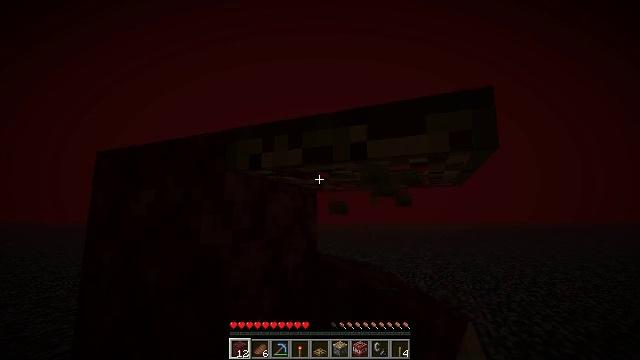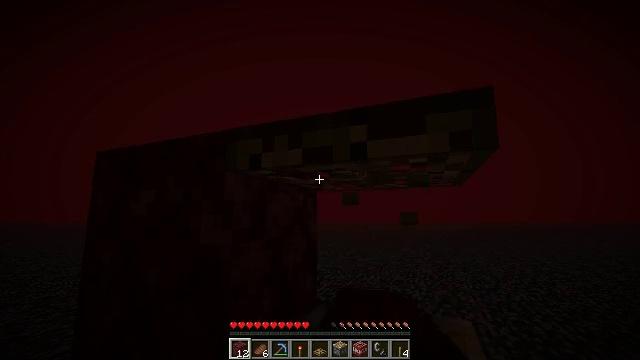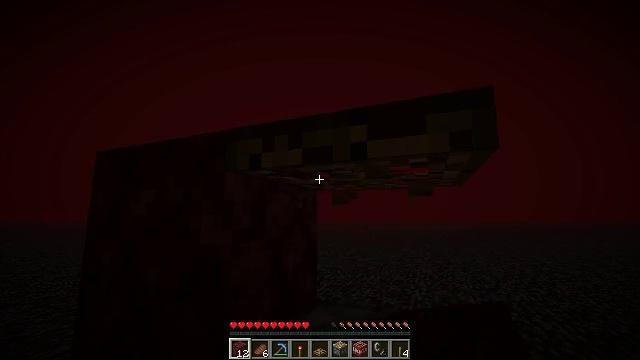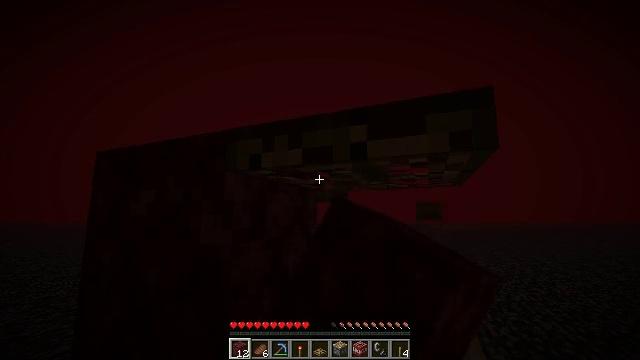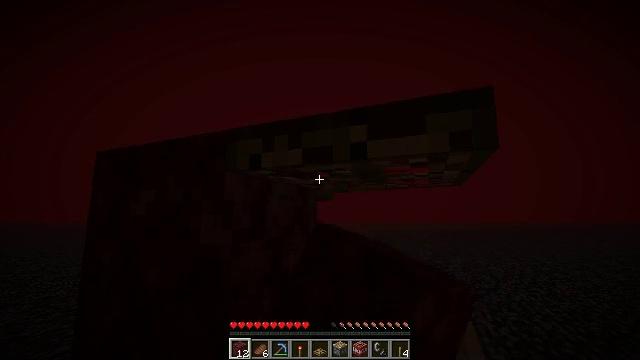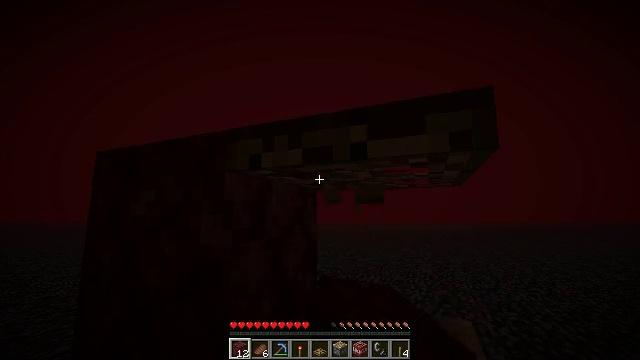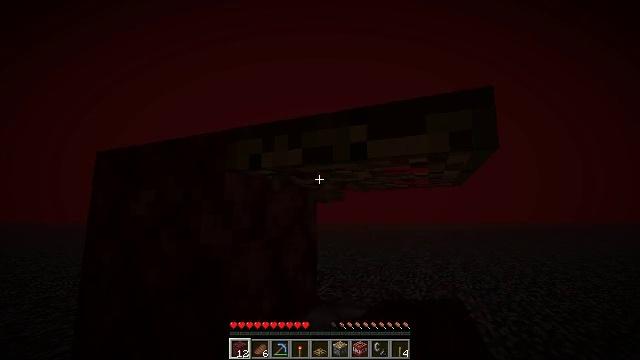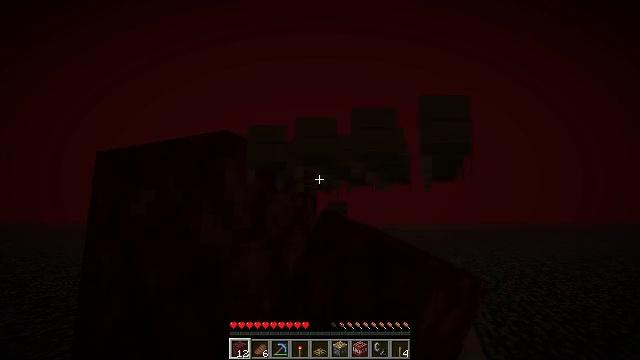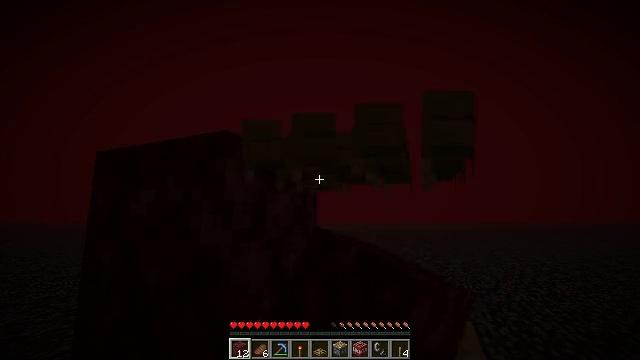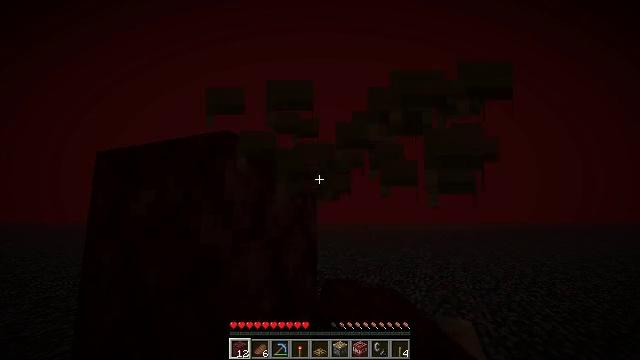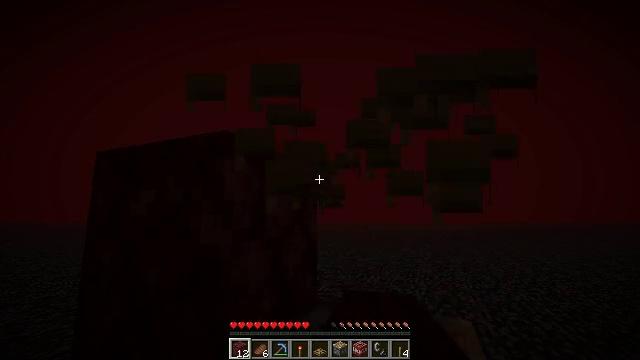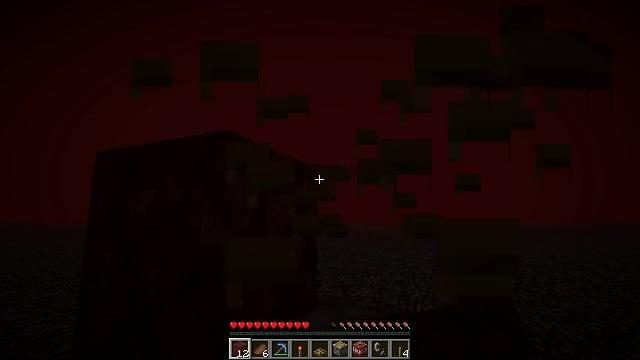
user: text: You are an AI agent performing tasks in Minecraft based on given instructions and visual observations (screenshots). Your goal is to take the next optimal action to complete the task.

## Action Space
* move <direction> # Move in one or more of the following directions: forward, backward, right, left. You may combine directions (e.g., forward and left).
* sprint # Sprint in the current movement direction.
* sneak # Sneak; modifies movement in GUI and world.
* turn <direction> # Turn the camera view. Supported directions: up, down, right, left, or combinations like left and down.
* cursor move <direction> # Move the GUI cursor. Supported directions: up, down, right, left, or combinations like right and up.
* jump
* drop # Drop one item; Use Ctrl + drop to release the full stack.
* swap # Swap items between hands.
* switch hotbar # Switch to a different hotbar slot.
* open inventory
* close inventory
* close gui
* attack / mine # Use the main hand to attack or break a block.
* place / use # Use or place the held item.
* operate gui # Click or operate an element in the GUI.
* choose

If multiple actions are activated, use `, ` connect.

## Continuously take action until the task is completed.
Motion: motion action
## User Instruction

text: Mine the oak trapdoor.
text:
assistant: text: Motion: attack / mine
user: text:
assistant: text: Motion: attack / mine
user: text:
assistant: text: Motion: attack / mine
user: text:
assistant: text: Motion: attack / mine
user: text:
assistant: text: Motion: attack / mine
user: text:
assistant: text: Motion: attack / mine
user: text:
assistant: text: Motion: attack / mine
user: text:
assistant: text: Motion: attack / mine
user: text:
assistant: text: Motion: attack / mine
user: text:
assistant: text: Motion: attack / mine
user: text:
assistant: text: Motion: attack / mine
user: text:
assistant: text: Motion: attack / mine